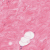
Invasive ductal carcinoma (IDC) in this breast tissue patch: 0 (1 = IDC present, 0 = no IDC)